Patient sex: M
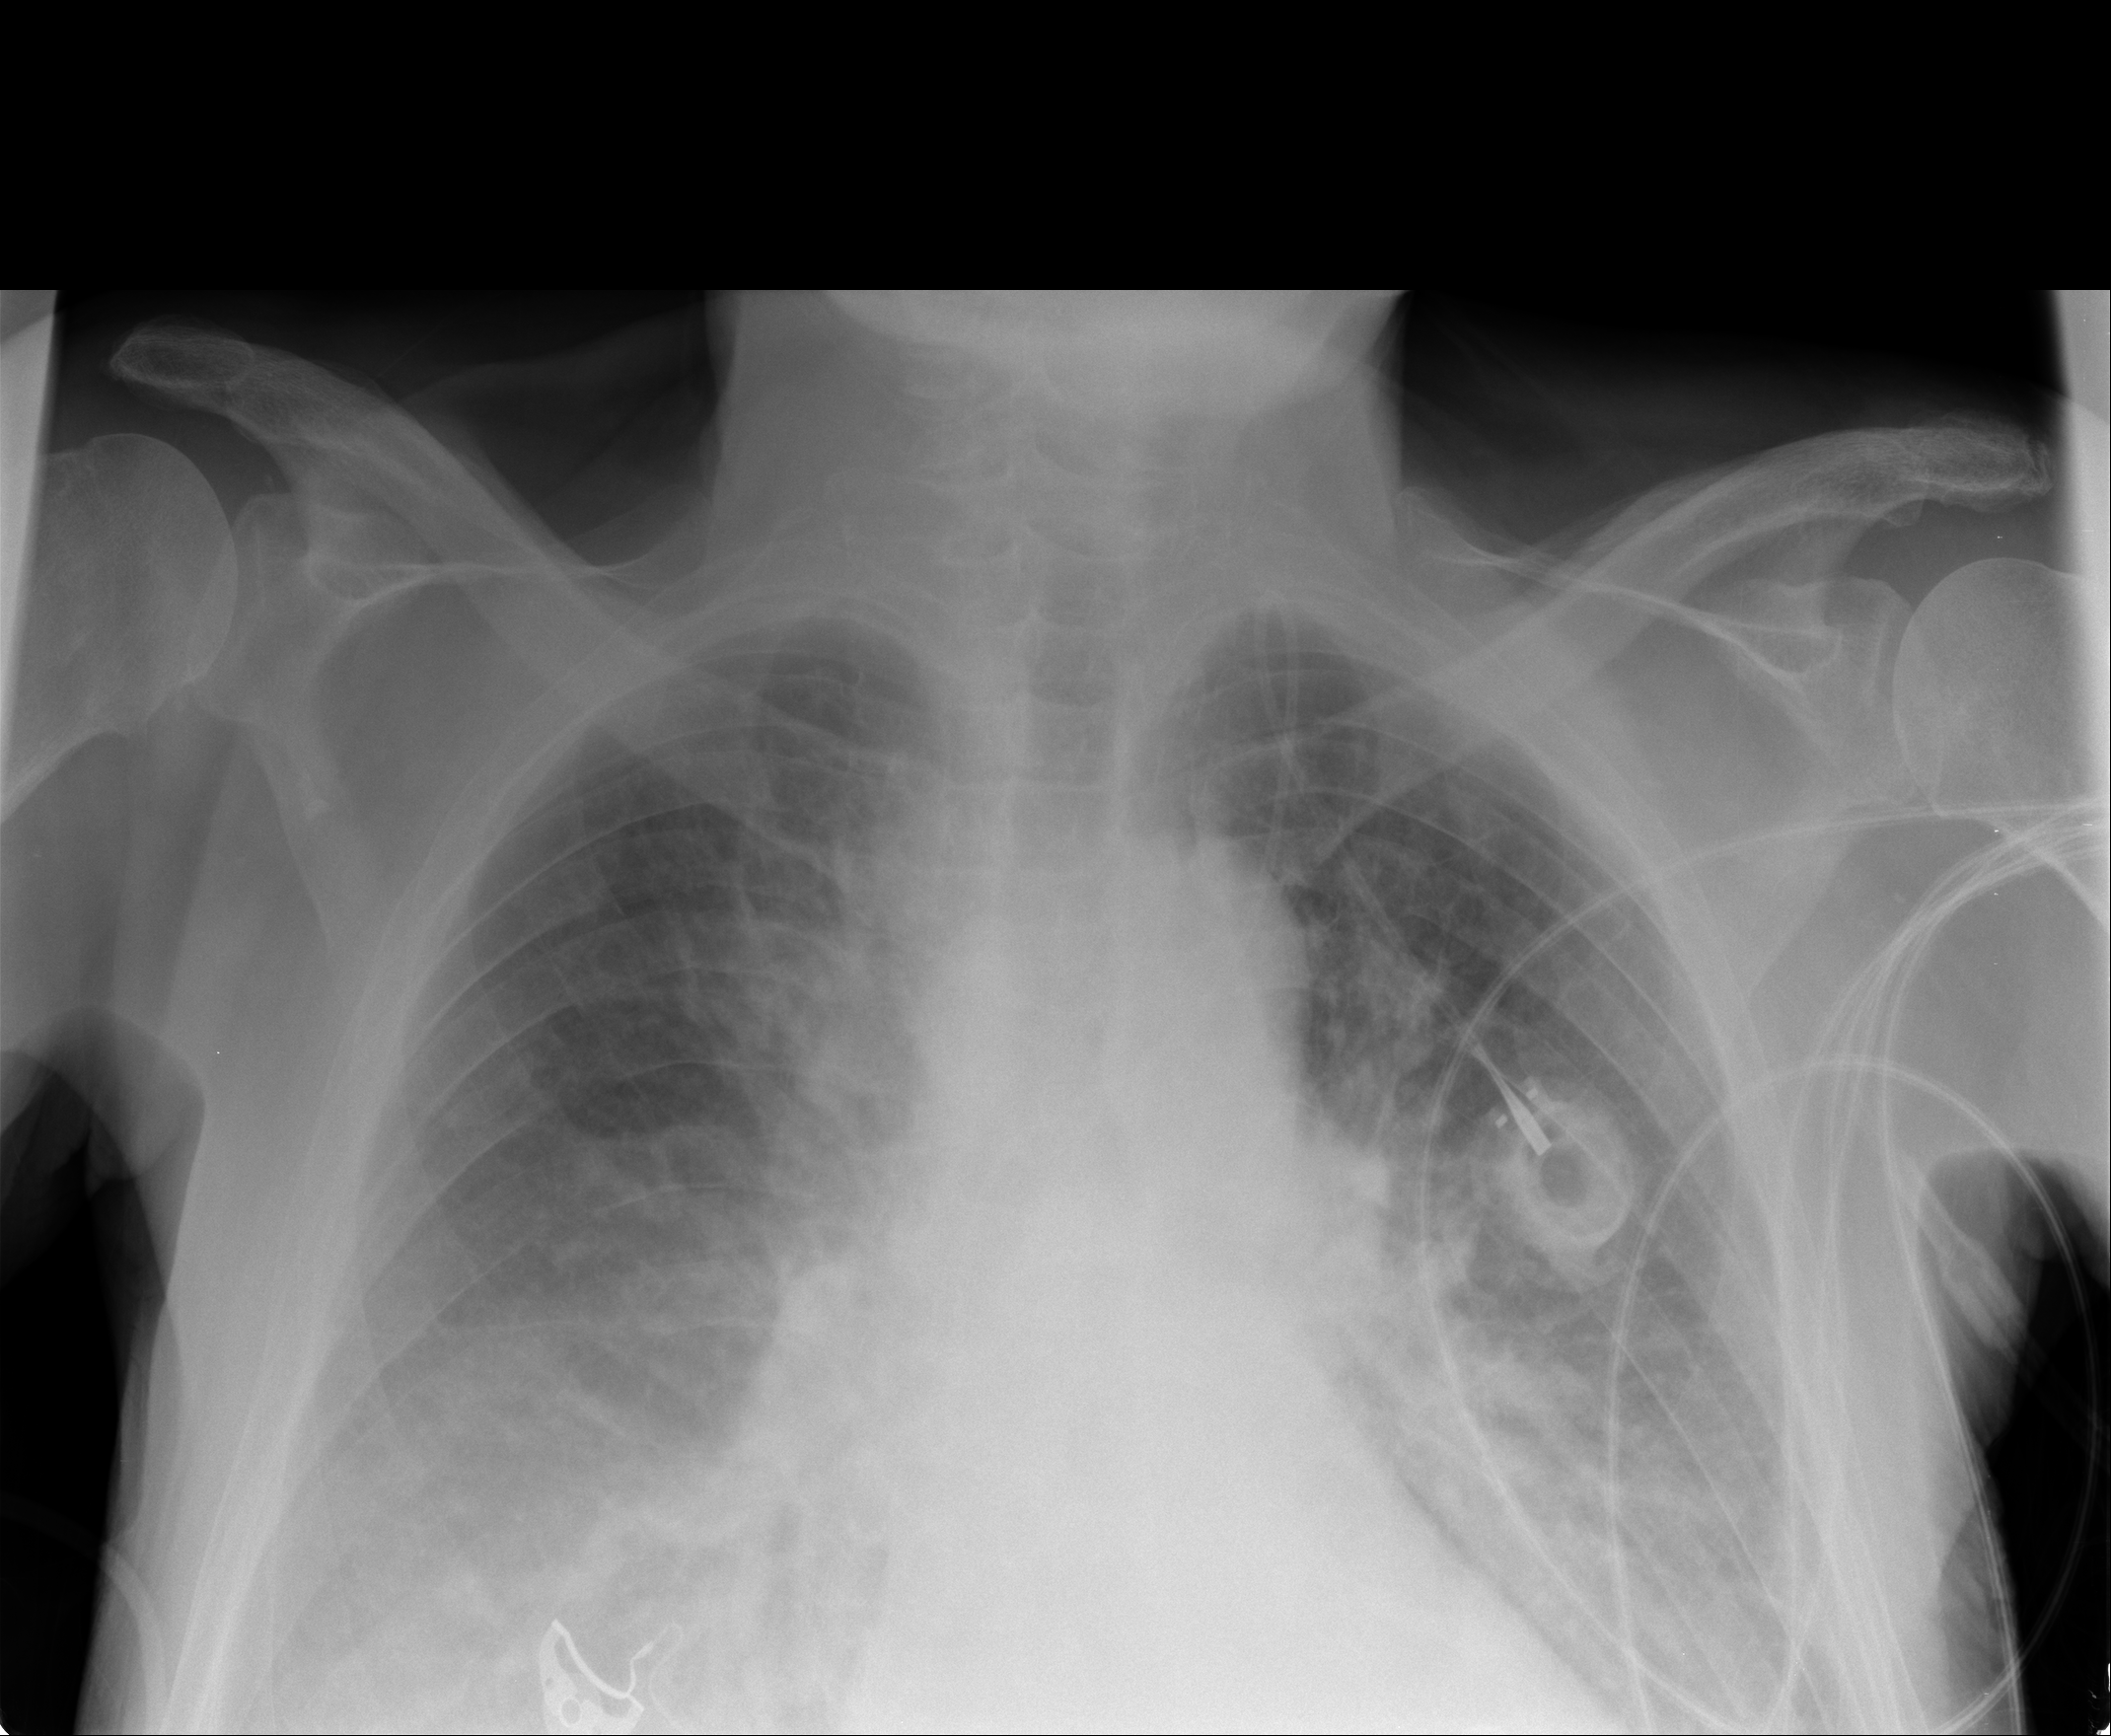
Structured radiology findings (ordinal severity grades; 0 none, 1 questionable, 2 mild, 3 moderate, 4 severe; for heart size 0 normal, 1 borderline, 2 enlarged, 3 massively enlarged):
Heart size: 2
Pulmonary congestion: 2
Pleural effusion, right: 2
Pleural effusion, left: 2
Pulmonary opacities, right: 3
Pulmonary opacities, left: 2
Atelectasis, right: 2
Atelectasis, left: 2